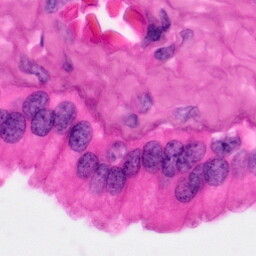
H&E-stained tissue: Pancreatic